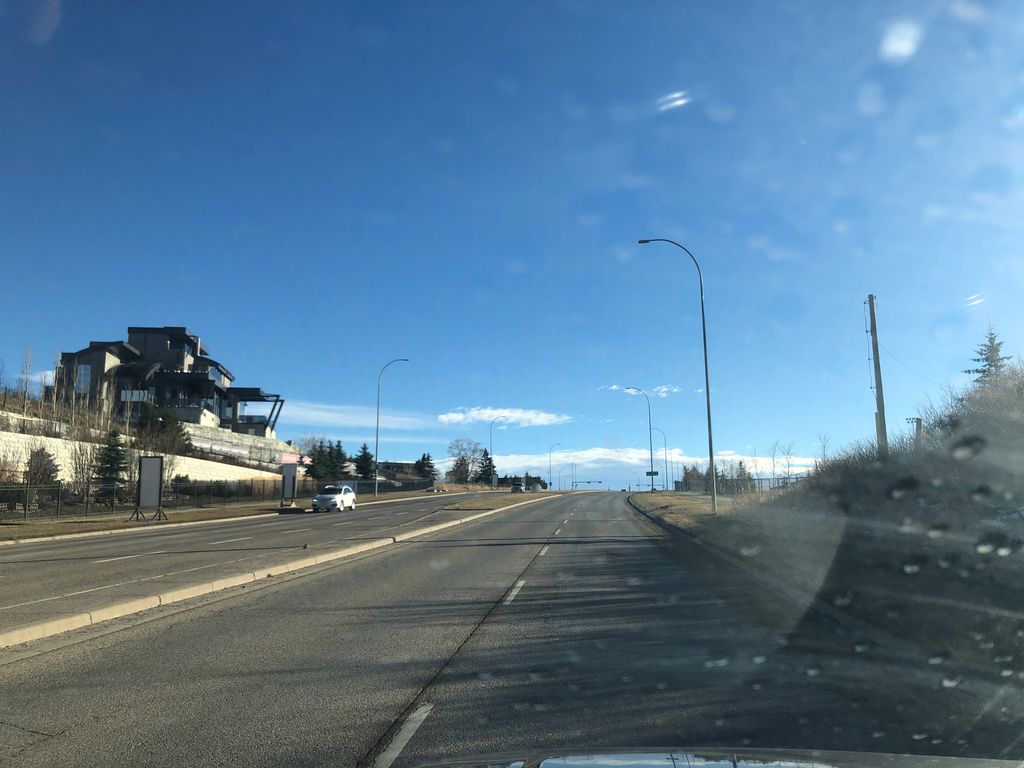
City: calgary